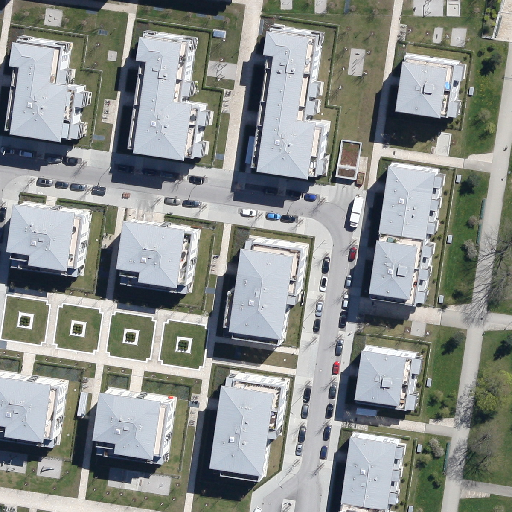
Referring expression: vehicle driving on the road